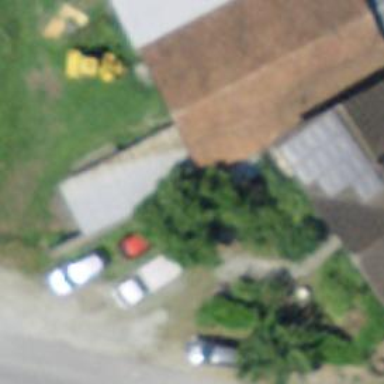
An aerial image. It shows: Stable.